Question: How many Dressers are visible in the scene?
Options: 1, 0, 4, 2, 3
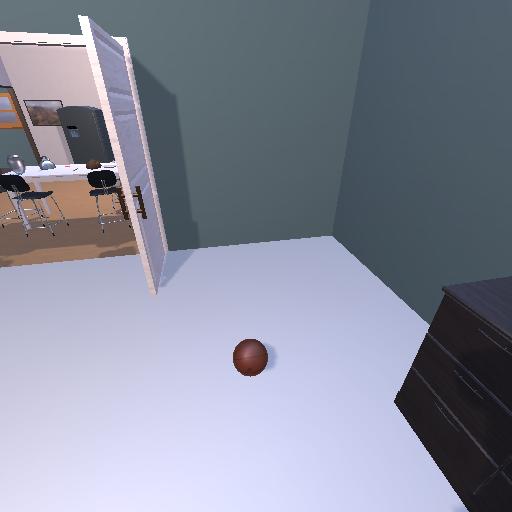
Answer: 1